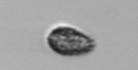
Label: Pseudochattonella_farcimen